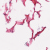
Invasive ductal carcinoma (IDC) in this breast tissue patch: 0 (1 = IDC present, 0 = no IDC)